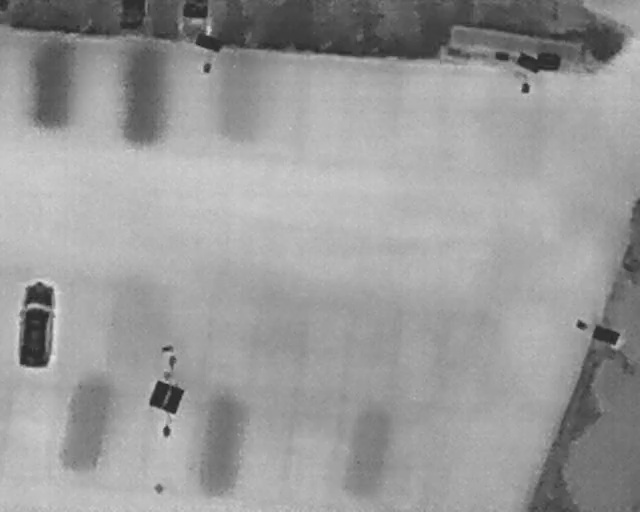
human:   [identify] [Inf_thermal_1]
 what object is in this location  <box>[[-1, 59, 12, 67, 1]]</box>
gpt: <ref>1 large car at the left</ref>

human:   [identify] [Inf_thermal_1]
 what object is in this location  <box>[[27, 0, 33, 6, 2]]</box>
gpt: <ref>1 medium car at the top</ref>